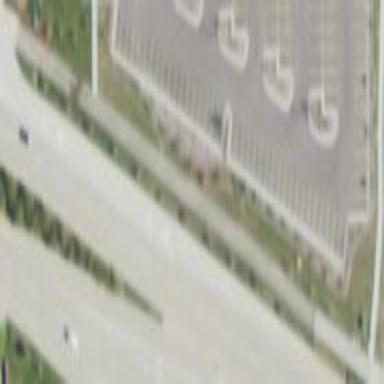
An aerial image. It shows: Pedestrian road.